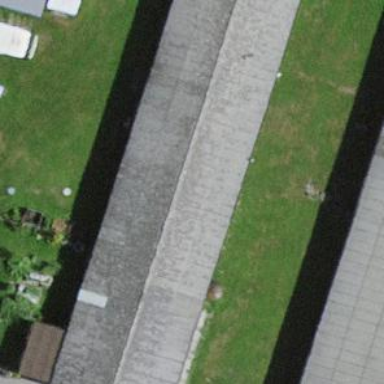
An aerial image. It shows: Warehouse.